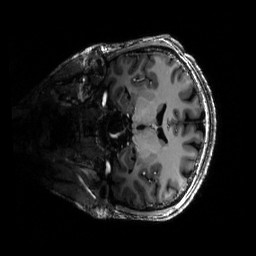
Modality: T1w
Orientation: coronal
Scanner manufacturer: siemens
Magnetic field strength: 6.98 T
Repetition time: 2.3 s
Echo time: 0.00273 s